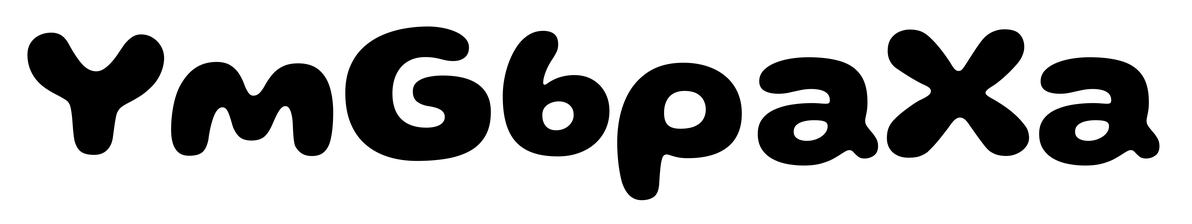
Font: Gluten_Bold